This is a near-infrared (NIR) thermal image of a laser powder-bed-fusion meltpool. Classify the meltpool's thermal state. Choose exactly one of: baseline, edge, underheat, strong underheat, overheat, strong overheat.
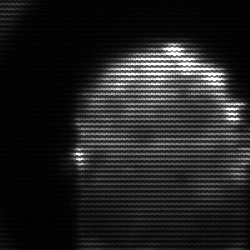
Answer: baseline